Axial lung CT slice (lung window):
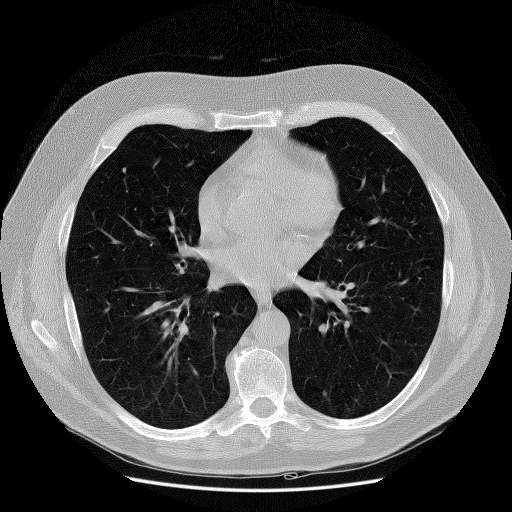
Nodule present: no